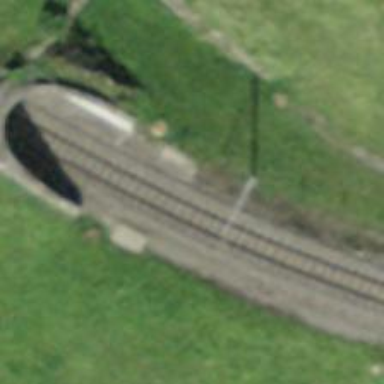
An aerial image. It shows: Abandoned railway.